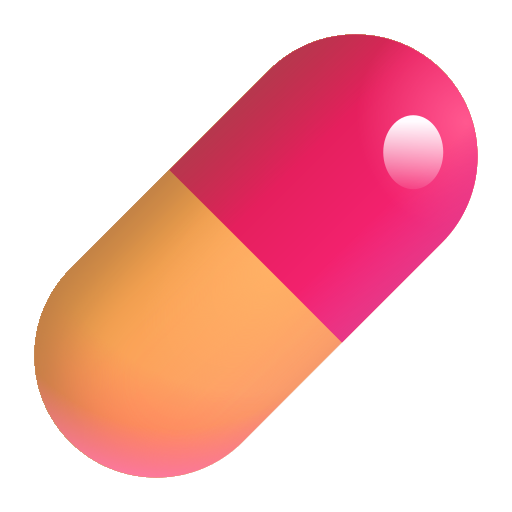
pill color